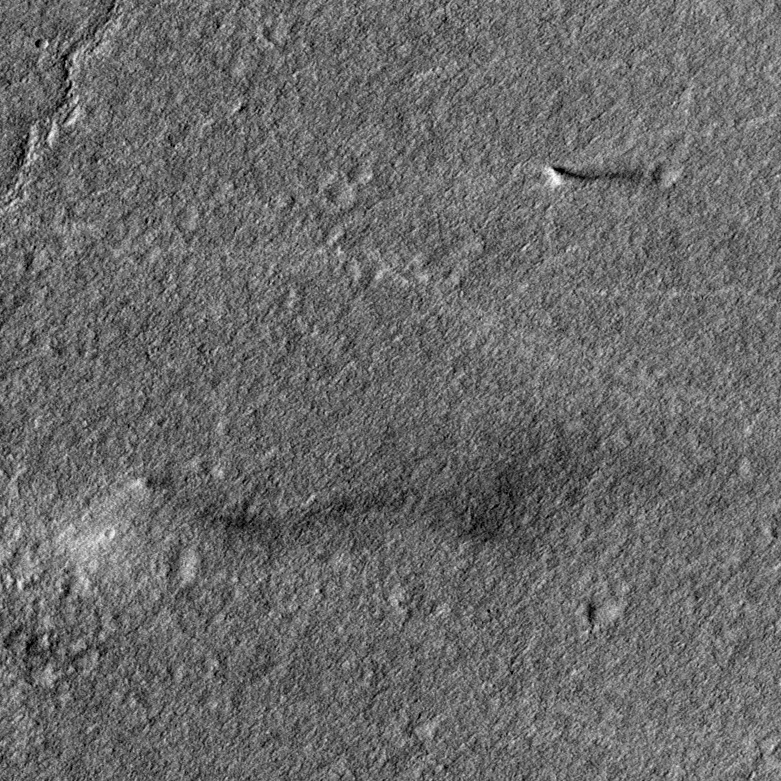
Label: dustdevil, dustdevil